Question: This is the error message I get when attempting to give my app an image on the play store. Here is the image.

It was created in GIMP. Please help, this is keeping me from getting my app up.
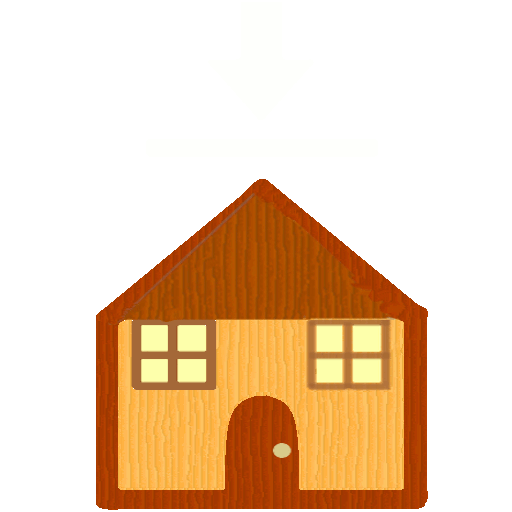
Answer: As described on Google Play Store developer console, icon image should be:
Your picture is (I checked with "file" Linux command)
This happened because your image uses only a few colors and gimp decided to use png format with <URL> so image file is as small as possible.